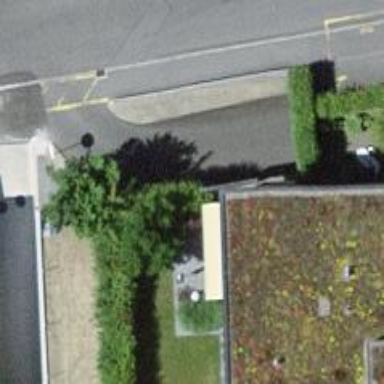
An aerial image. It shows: Parking entrance.